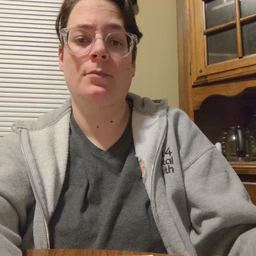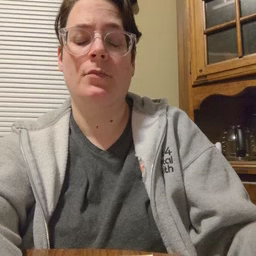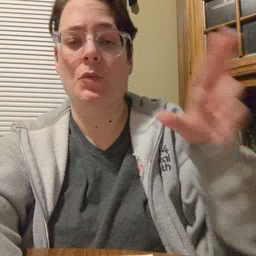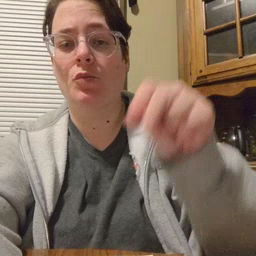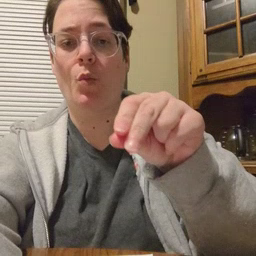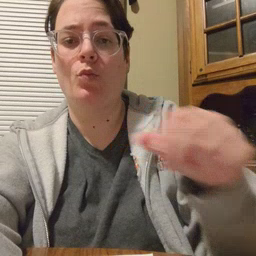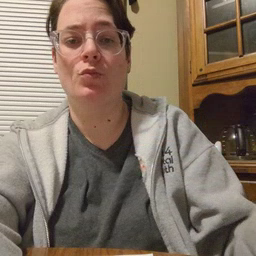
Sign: no